Field crop: maize
Growth stage: 2
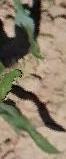
Species: maize